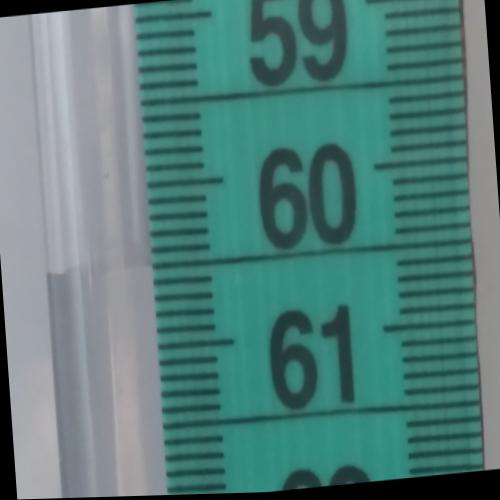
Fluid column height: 60.5 cm